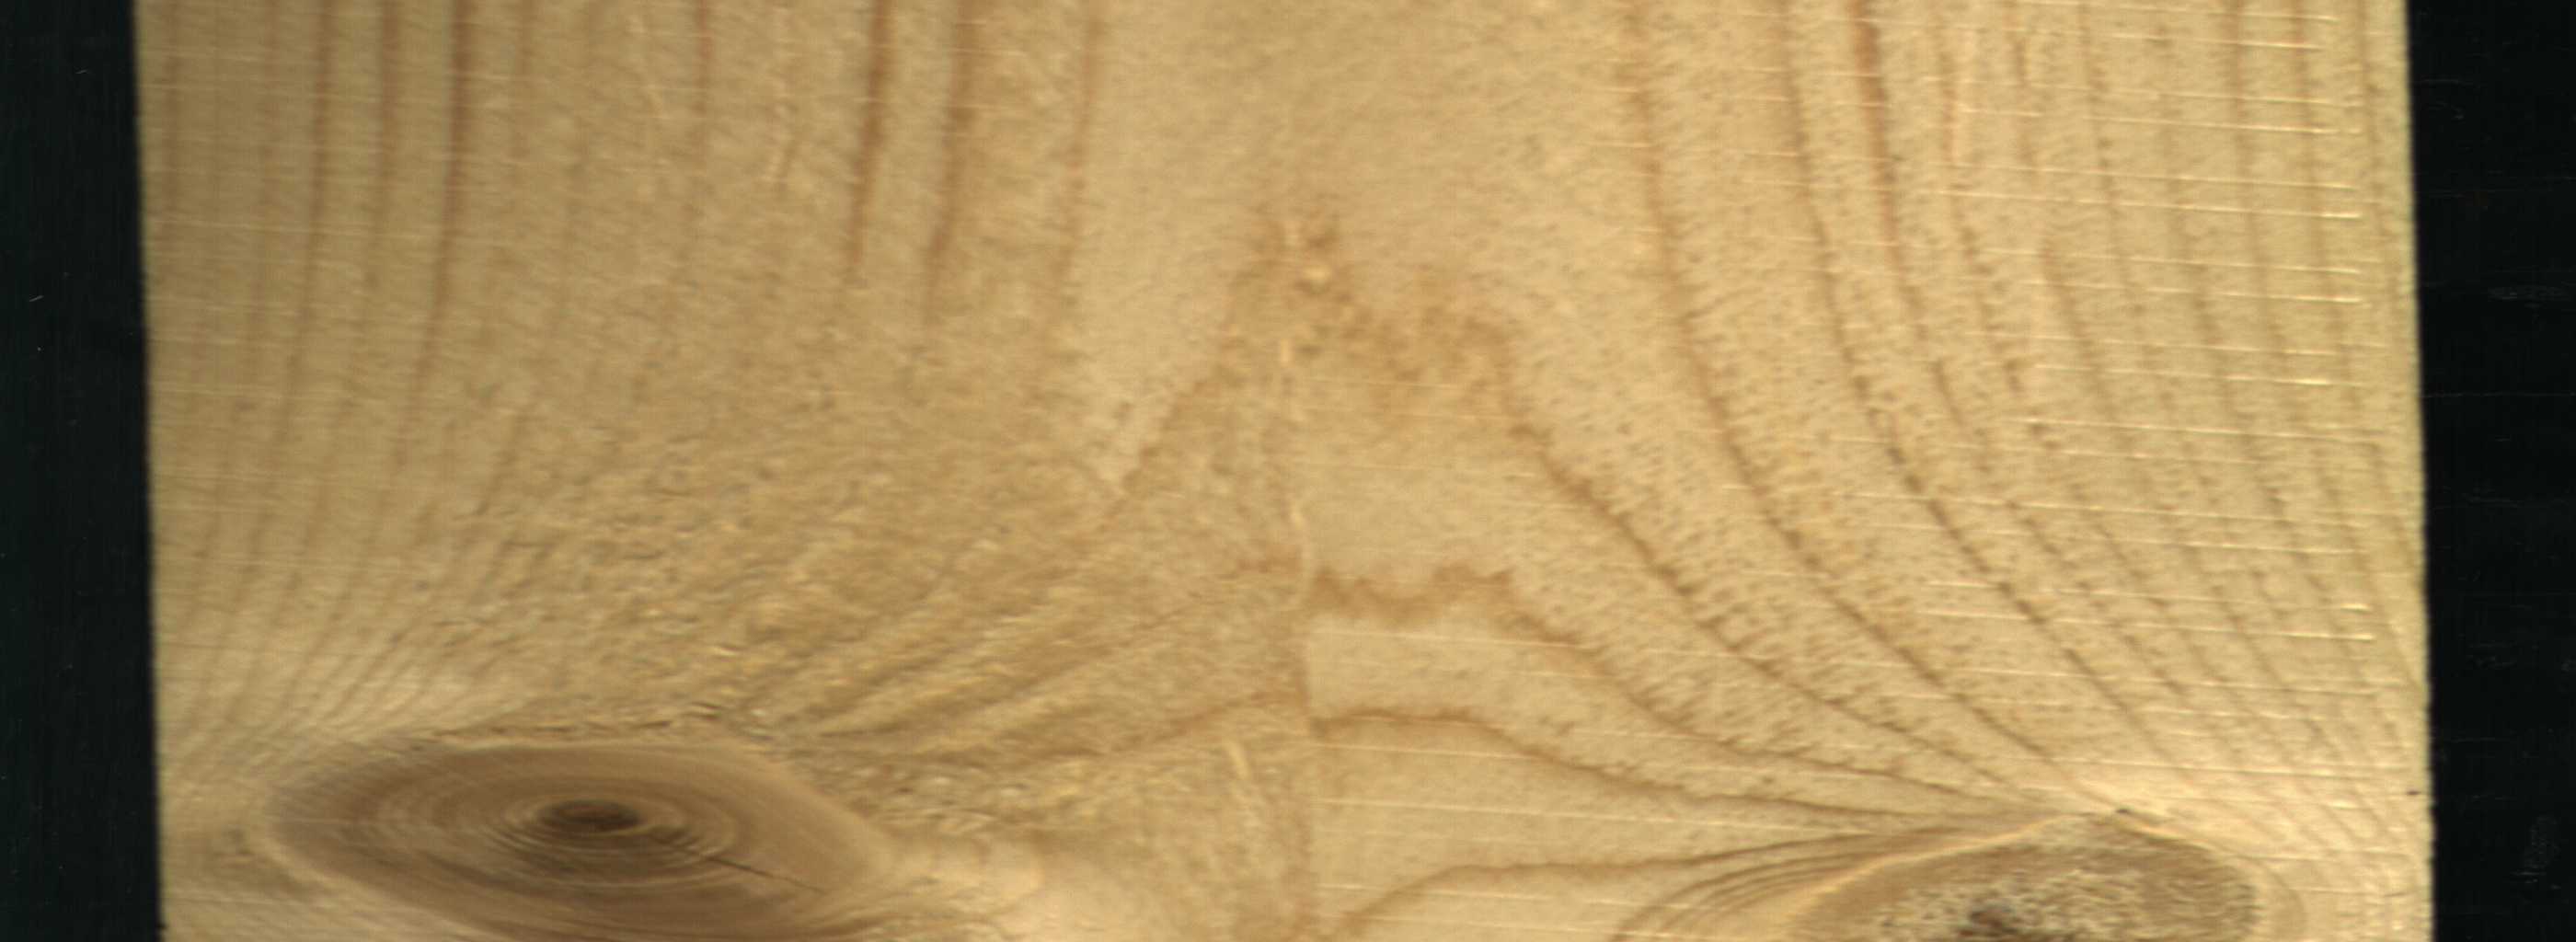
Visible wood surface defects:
Live_Knot
Live_Knot